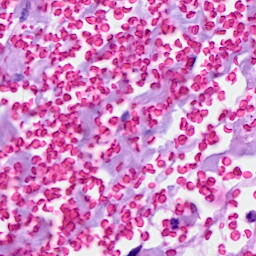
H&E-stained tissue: Breast